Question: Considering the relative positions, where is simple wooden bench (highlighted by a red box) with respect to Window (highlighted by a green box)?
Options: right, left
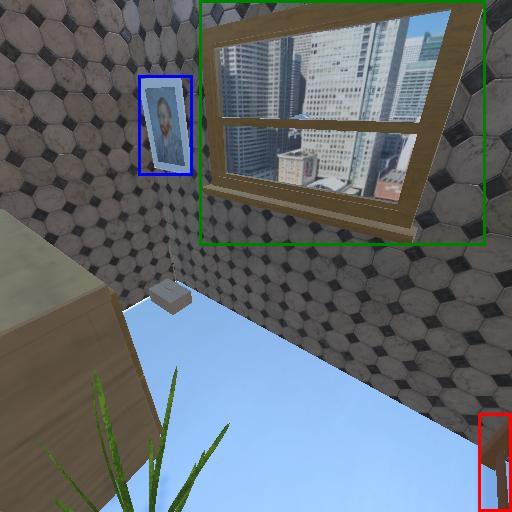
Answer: right